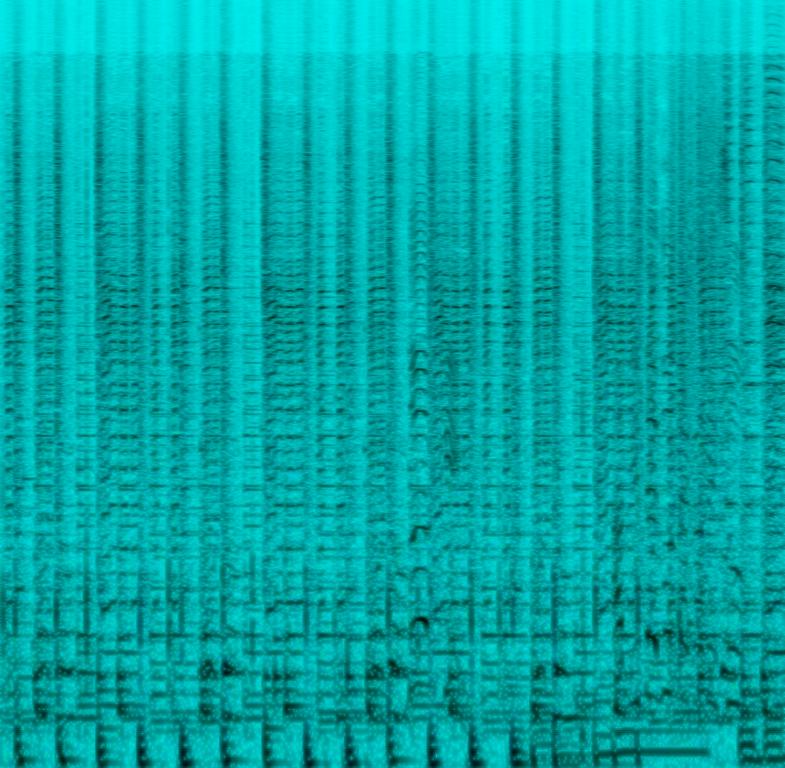
A male vocalist sings this lively Latino song. The tempo is fast with an animated piano accompaniment, bright trumpets, energetic and rhythmic drumming, groovy bass and keyboard. The song is energetic, lively, buoyant, bouncy, vibrant and vivacious with a dance groove. This song is Latin Pop.